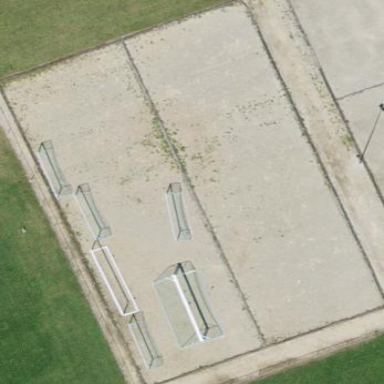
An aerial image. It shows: Pitch designated for boules game.